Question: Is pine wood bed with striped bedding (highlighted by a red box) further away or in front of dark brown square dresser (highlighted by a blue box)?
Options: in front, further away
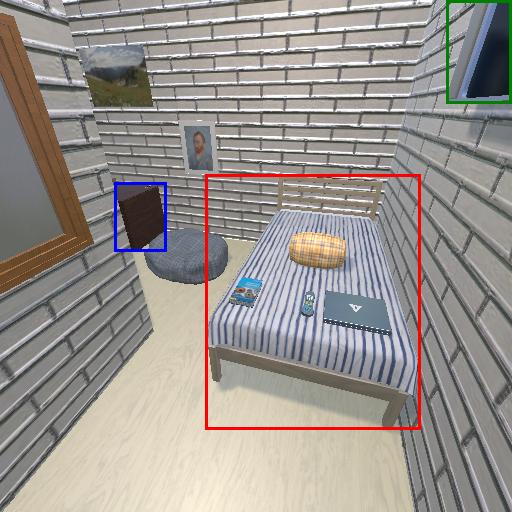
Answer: in front